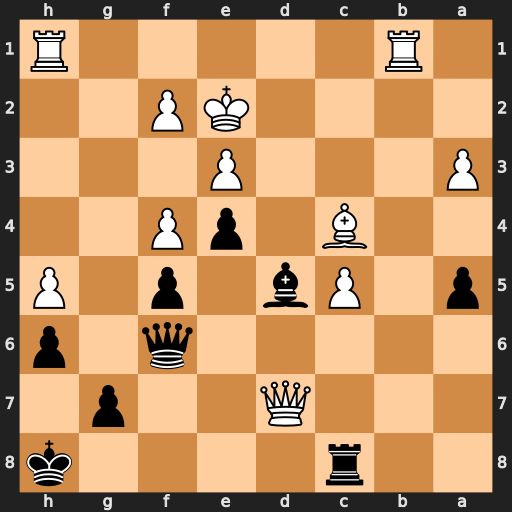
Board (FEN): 2r4k/3Q2p1/5q1p/p1Pb1p1P/2B1pP2/P3P3/4KP2/1R5R
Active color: b
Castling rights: -
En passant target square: -
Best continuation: Bxc4+ Ke1 Rd8 Qxd8+ Qxd8